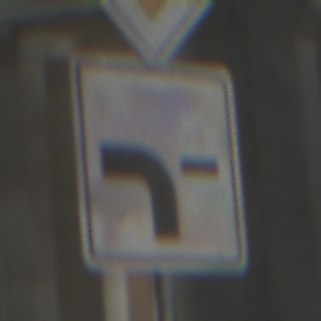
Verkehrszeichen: VerlaufVorfahrtsstrasse6
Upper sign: Vorfahrtsstrasse
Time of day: Night
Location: Outdoor (Urban)
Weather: PartlyCloudy
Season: NotSpecified
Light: Artificial